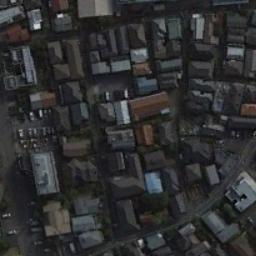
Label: dense_residential